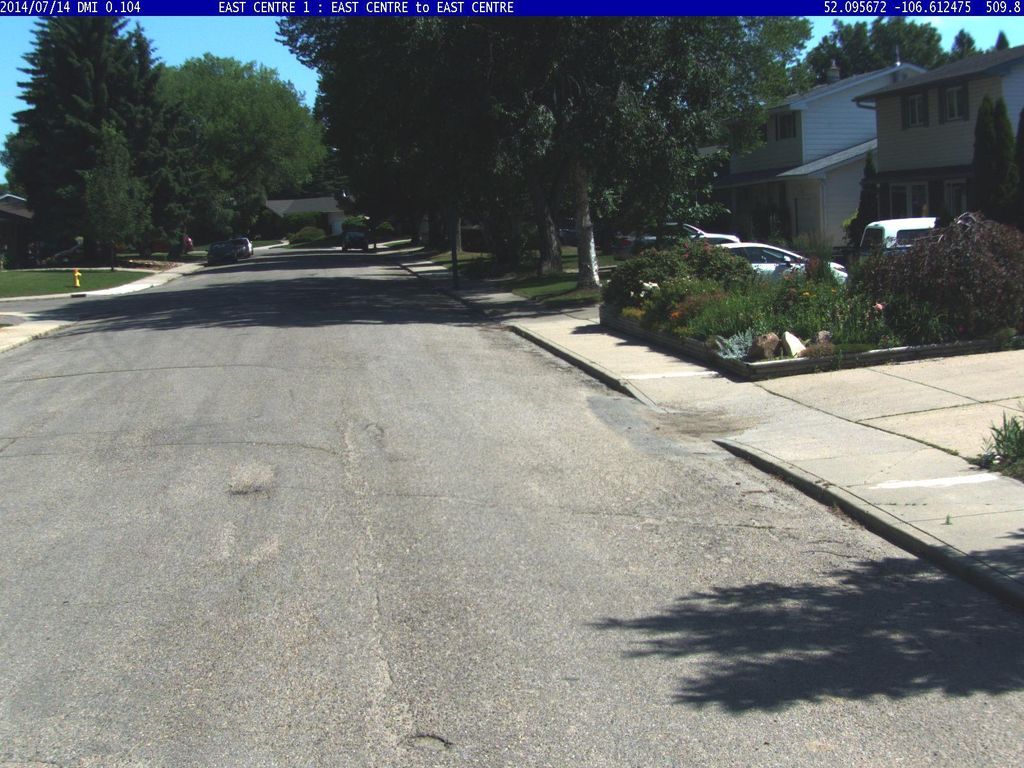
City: saskatoon